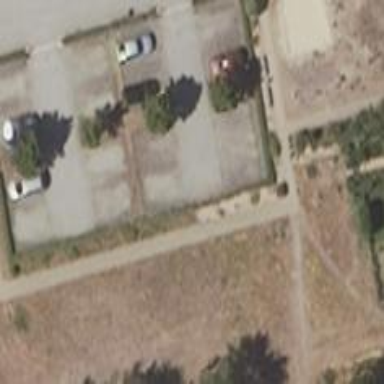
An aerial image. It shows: Parking area with surface.